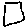
Label: square